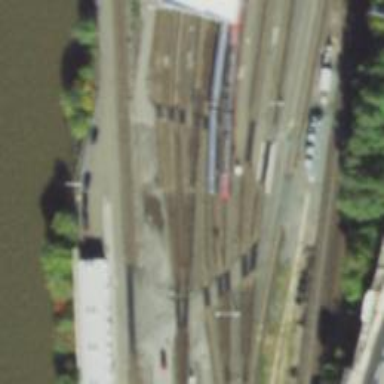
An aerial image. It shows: Electrified rail service yard.